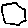
Label: hexagon